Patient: sex F, age 58
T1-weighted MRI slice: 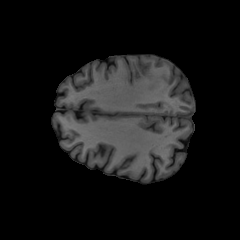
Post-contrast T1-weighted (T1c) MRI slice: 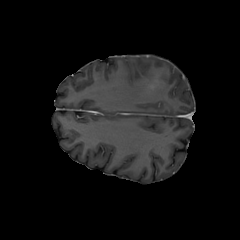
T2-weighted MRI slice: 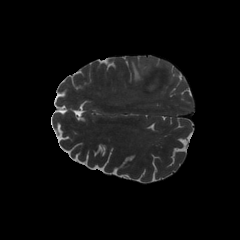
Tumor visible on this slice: yes
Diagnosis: Glioblastoma, IDH-wildtype
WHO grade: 4